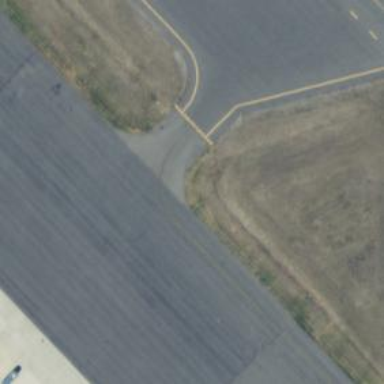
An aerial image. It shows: Image of taxiway at airport.